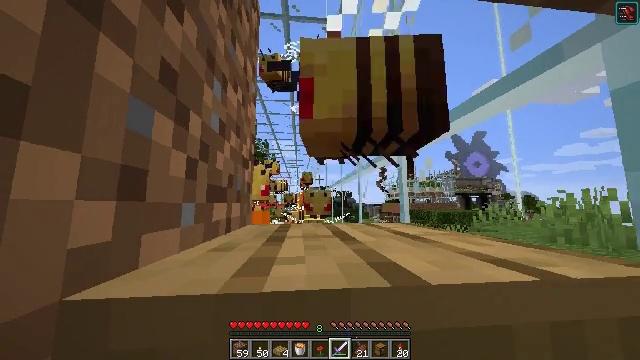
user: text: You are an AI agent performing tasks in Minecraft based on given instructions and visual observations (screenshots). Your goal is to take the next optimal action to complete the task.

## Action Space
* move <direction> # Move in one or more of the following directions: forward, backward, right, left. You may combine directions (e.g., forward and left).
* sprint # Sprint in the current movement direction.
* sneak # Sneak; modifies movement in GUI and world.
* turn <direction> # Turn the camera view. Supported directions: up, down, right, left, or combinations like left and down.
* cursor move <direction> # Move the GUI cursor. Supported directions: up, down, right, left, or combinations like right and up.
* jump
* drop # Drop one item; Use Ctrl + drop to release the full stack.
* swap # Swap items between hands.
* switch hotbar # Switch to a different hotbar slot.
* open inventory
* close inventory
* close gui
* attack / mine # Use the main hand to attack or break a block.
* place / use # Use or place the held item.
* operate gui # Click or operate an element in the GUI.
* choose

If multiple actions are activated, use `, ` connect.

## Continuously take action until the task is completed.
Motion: motion action
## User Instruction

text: Kill a bee.
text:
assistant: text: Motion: no_op